Interaction volume radius: 10 \u00c5
Interaction volume height: 25 \u00c5
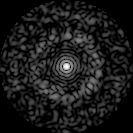
Disorder parameter: 0.8404